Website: home-depot
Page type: billing-address
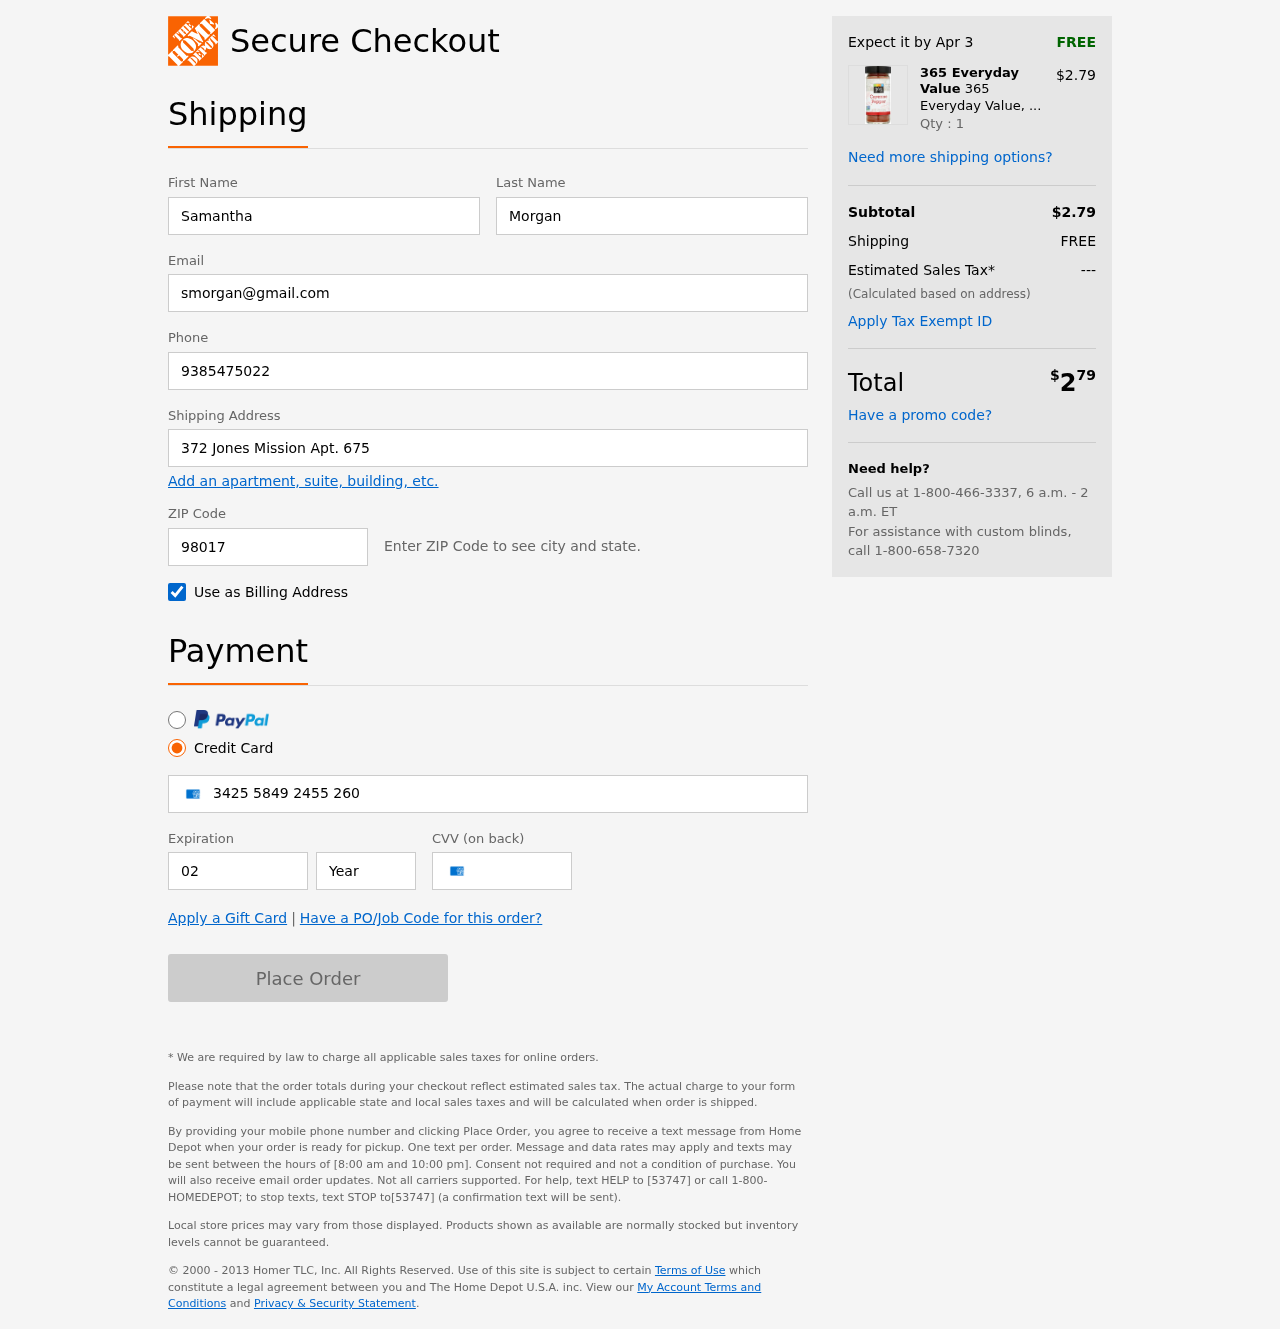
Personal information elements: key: PII_FIRSTNAME
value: Samantha
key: PII_LASTNAME
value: Morgan
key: PII_EMAIL
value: smorgan@gmail.com
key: PII_PHONE
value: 9385475022
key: PII_STREET
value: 372 Jones Mission Apt. 675
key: PII_POSTCODE
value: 98017
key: PII_CARD_NUMBER
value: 3425 5849 2455 260
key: PII_CARD_EXPIRY_MONTH
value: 02
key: PII_CARD_CVV
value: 2739
Product elements: key: PRODUCT1_BRAND
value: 365 Everyday Value
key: PRODUCT1_NAME
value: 365 Everyday Value, Cayenne Pepper, 1.76 oz
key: PRODUCT1_PRICE
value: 2.79
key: PRODUCT1_QUANTITY
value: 1
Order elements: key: ORDER_DELIVERY_DATE
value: Apr 3
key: ORDER_SUBTOTAL
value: $2.79
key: ORDER_SHIPPING_COST
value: FREE
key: ORDER_TAX
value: ---
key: ORDER_TOTAL2
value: $279